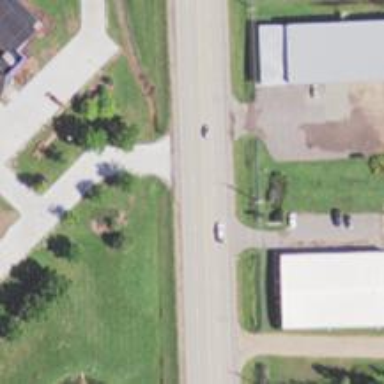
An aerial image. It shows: Tertiary road with asphalt surface.